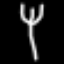
Label: fork